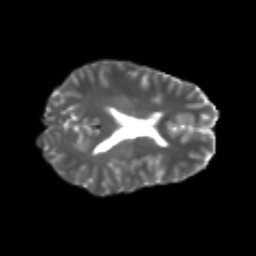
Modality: T2w
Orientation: axial
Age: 20
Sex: female
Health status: healthy
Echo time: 0.074 s